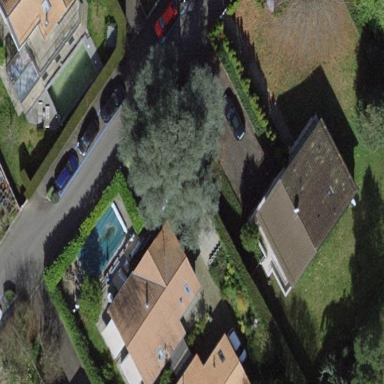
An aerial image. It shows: Garden surrounded by fence.